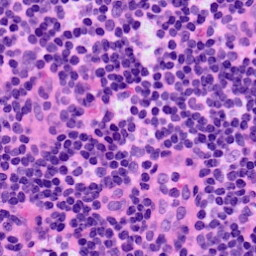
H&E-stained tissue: LymphNode